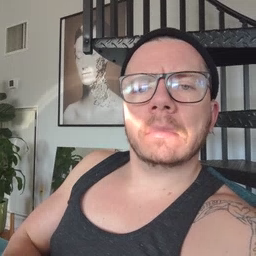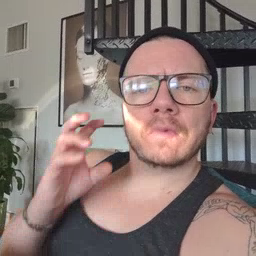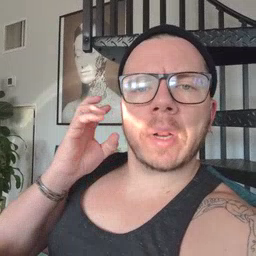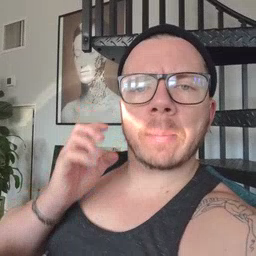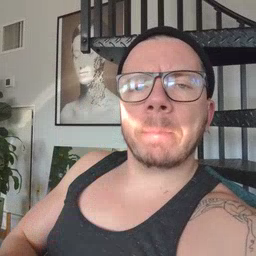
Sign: radio